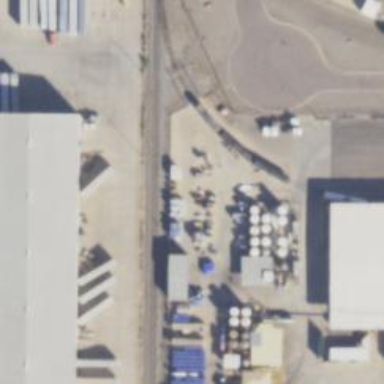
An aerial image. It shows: Rail spur service.